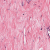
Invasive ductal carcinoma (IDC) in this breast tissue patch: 0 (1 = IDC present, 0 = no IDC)